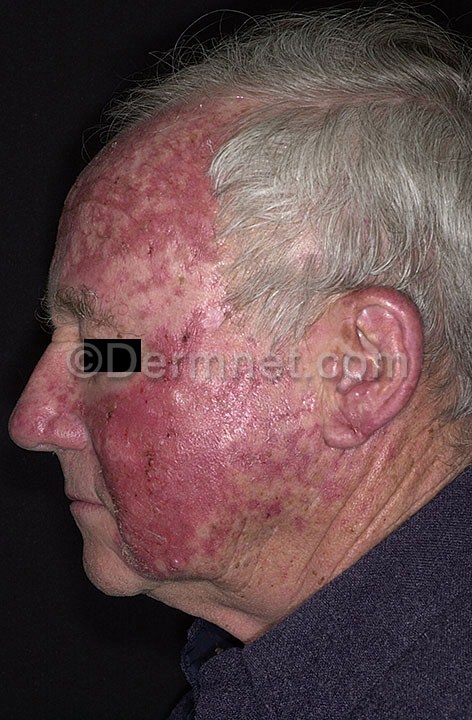
Disease: Actinic Keratosis Basal Cell Carcinoma and other Malignant Lesions